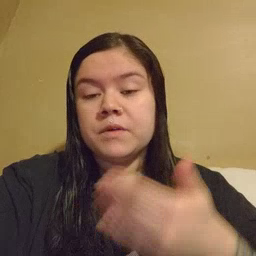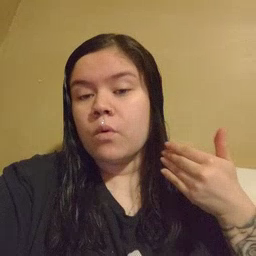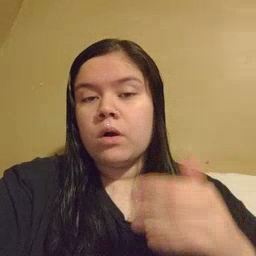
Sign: before